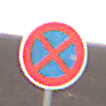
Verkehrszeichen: AbsolutesHalteverbot
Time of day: MorningAfternoon
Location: Outdoor (Nature)
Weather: Overcast
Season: NotSpecified
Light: Natural